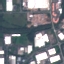
Label: Industrial